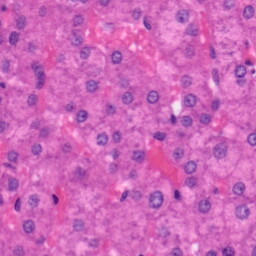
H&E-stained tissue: Liver